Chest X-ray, AP view. Patient: 12 years old, sex F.
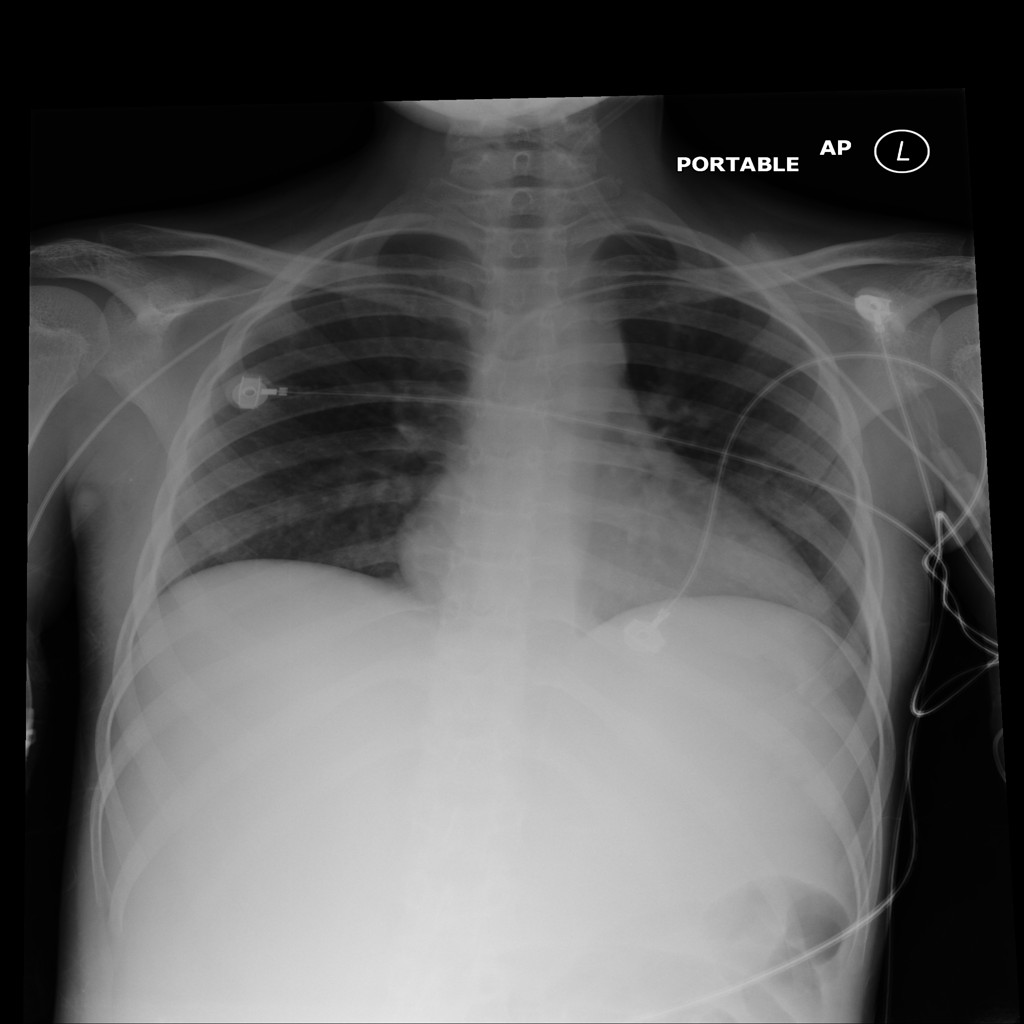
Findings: No Finding